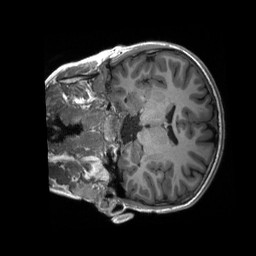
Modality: T1w
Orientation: coronal
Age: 12
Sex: male
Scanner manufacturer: siemens
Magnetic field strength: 3 T
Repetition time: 2.3 s
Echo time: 0.00232 s